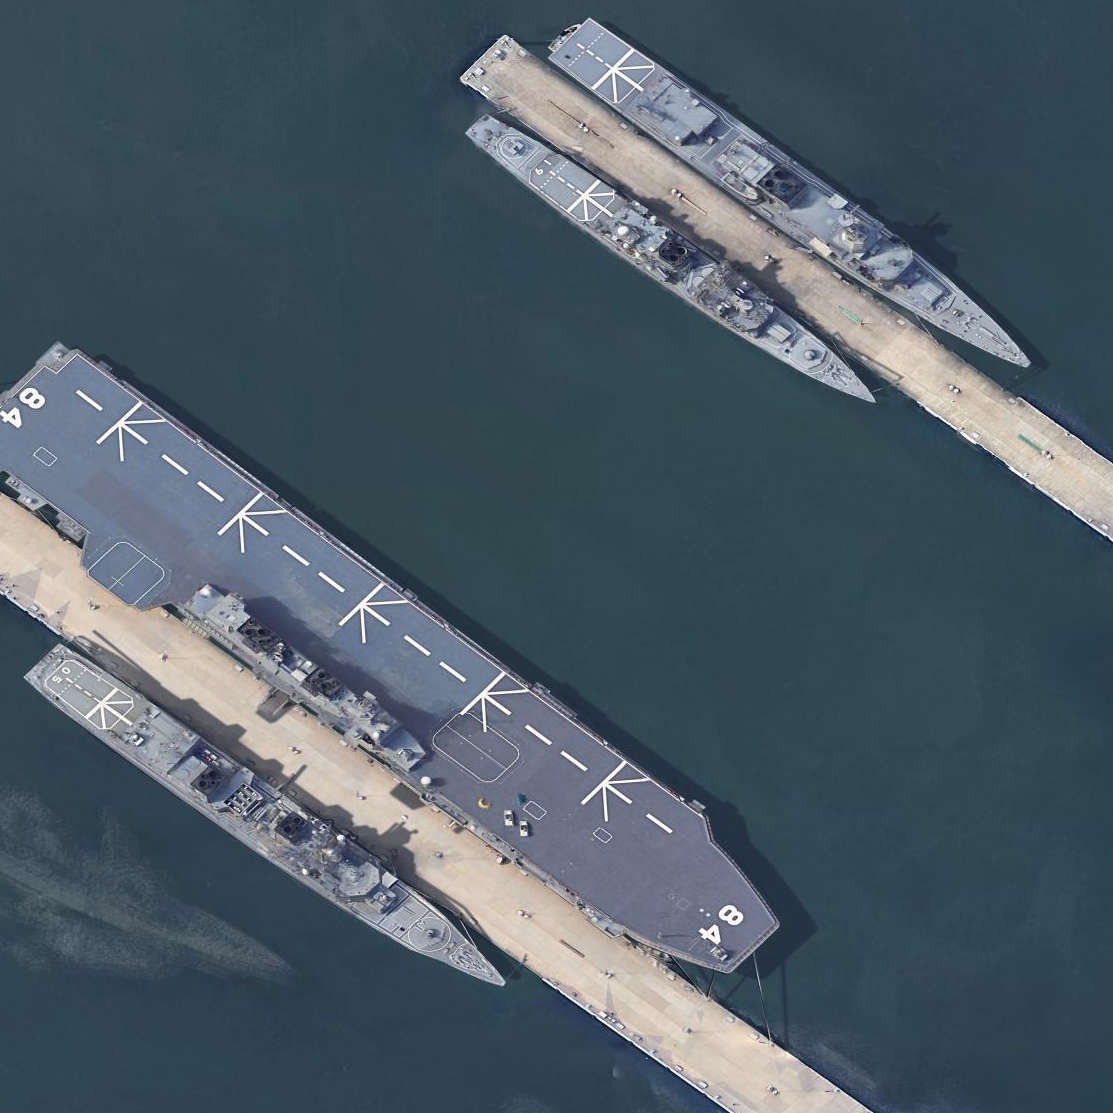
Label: Lzumo-class_helicopter_destroyer